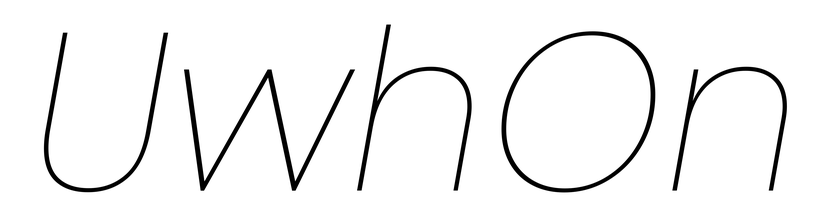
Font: Poppins-ThinItalic